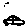
Label: car